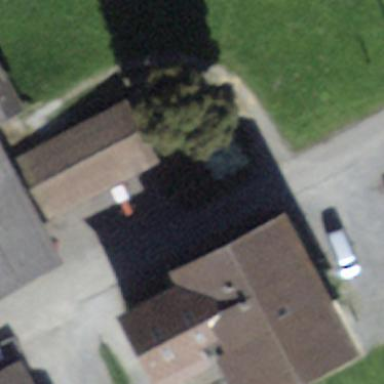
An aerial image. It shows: Residential building.